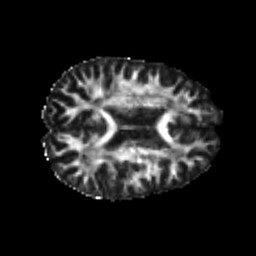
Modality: FA
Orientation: axial
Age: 21
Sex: female
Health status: healthy
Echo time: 0.074 s